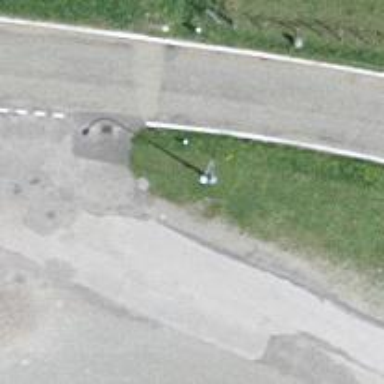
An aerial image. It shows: Bus stop along the road.